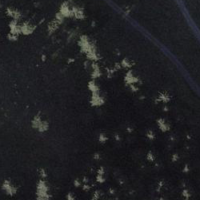
EUNIS habitat code: 43
Species observed at this site:
Cyanistes caeruleus
Turdus philomelos
Lophophanes cristatus
Troglodytes troglodytes
Pyrrhula pyrrhula
Fringilla coelebs
Regulus ignicapilla
Aegithalos caudatus
Sylvia atricapilla
Turdus merula
Poecile palustris
Phylloscopus collybita
Parus major
Erithacus rubecula
Dryocopus martius
Certhia familiaris
Regulus regulus
Garrulus glandarius
Nucifraga caryocatactes
Corvus corax
Periparus ater